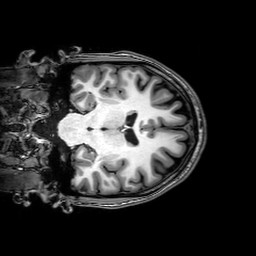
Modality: T1w
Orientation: coronal
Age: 24
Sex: male
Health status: healthy
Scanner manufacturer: philips
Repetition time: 0.008182 s
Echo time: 0.00377 s